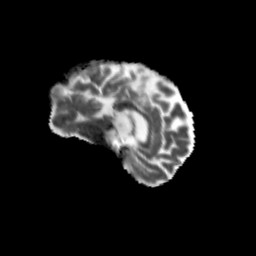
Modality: MD
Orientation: sagittal
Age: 74
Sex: male
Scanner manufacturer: siemens
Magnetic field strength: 3 T
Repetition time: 4.71 s
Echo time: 0.0906 s